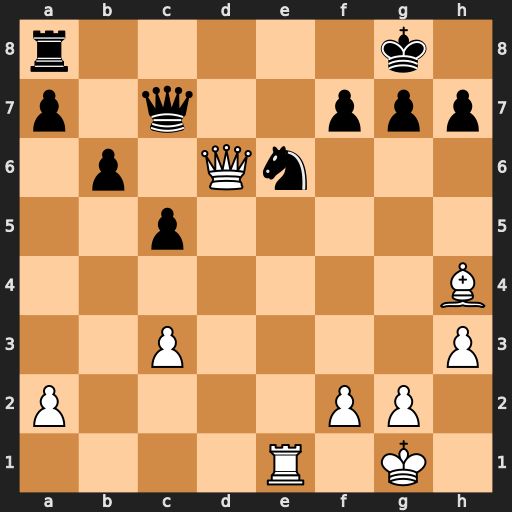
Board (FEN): r5k1/p1q2ppp/1p1Qn3/2p5/7B/2P4P/P4PP1/4R1K1
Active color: w
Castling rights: -
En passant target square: -
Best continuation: Rxe6 Qxd6 Rxd6